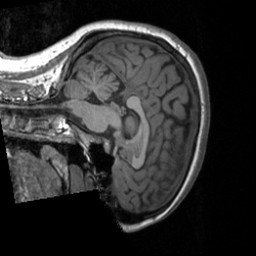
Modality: T1w
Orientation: sagittal
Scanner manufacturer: siemens
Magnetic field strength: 3 T
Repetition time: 1.9 s
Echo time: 0.00226 s